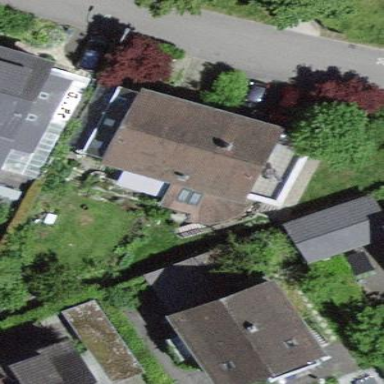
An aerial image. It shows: Terrace building.